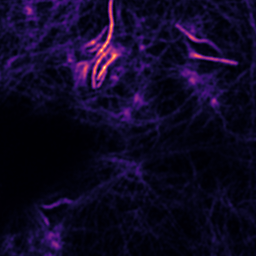
Label: Super-resolution F-actin image